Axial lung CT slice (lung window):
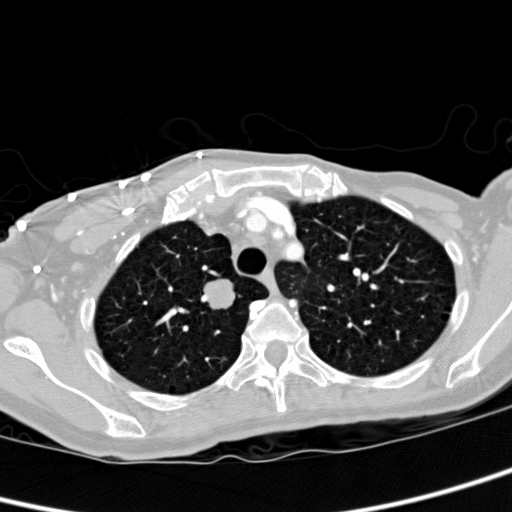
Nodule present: yes
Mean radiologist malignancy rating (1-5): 4.25